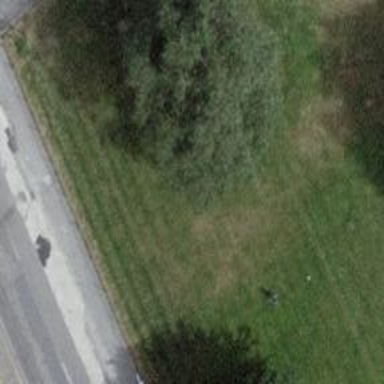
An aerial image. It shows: Bus stop along the road.